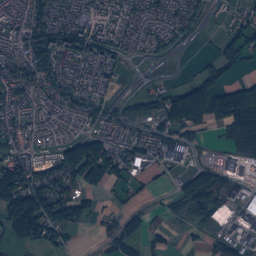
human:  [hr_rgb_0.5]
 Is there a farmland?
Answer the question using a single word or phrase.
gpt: yes

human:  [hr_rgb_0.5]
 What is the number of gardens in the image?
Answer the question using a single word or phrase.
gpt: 4

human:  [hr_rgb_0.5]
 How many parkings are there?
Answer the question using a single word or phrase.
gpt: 17

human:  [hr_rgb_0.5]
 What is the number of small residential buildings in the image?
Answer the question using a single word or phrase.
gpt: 7209

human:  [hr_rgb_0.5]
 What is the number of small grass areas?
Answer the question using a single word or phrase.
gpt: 115

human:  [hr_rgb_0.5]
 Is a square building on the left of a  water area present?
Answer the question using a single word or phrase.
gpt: yes

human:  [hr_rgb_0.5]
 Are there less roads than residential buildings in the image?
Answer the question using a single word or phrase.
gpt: yes

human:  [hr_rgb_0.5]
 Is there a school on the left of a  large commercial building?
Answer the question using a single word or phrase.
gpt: yes

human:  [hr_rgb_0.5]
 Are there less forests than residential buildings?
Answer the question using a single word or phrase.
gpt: yes

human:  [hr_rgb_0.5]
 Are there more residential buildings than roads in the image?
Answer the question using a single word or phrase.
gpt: yes

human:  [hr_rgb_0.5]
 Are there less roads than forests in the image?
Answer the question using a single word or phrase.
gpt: no

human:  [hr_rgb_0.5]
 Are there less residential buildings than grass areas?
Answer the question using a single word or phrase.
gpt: no

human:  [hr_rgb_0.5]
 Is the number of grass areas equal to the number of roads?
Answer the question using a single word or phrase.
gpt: no

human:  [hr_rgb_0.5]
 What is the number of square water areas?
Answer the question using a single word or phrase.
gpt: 3

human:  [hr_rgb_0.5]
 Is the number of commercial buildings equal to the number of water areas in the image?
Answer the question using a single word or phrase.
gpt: no

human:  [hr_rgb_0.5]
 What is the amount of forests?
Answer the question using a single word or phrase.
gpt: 241

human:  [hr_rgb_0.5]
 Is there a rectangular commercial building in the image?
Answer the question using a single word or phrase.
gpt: yes

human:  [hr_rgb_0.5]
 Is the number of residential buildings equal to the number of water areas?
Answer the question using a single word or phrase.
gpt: no

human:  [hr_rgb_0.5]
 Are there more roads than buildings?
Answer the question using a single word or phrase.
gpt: no

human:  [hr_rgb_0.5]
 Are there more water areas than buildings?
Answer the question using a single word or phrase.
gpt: no

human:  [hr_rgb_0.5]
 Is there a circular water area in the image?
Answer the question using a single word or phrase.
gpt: yes

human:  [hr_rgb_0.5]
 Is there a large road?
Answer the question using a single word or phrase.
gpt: no

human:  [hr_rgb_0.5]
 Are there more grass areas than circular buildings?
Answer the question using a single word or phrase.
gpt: yes

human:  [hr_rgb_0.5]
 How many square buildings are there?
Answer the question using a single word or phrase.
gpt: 3

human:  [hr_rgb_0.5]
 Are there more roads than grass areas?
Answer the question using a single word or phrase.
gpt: yes

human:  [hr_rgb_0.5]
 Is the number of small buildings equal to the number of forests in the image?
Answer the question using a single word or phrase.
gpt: no

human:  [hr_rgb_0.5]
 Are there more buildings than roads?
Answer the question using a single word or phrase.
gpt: yes

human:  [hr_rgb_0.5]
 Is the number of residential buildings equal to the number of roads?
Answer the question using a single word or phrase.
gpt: no

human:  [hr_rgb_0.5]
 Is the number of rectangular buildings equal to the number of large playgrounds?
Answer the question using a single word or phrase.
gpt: no

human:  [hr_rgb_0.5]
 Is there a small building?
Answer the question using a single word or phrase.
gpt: yes

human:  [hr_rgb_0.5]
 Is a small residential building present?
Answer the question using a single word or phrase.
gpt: yes

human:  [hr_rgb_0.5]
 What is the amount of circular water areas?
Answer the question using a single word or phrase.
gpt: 3

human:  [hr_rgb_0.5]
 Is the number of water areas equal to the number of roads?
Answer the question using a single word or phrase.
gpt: no

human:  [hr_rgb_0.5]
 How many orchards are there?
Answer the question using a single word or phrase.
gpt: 10

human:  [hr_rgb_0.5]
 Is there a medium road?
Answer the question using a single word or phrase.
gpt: no

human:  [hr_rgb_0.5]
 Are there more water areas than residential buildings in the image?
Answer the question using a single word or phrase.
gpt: no